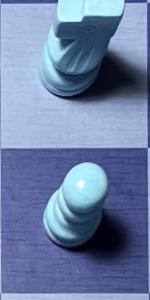
Label: Pawn_White